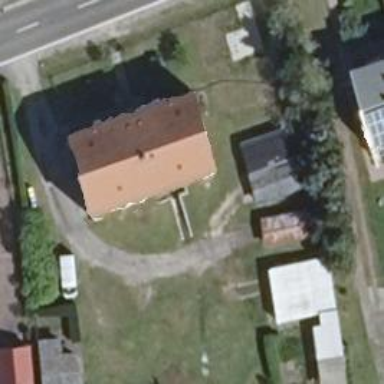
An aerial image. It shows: House with gabled roof oriented along the structure.